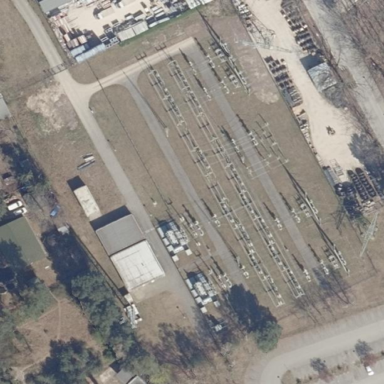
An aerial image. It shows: Outdoor power substation surrounded by fence. This substation operates at the transmission level.